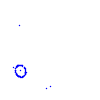
Particle: kaon